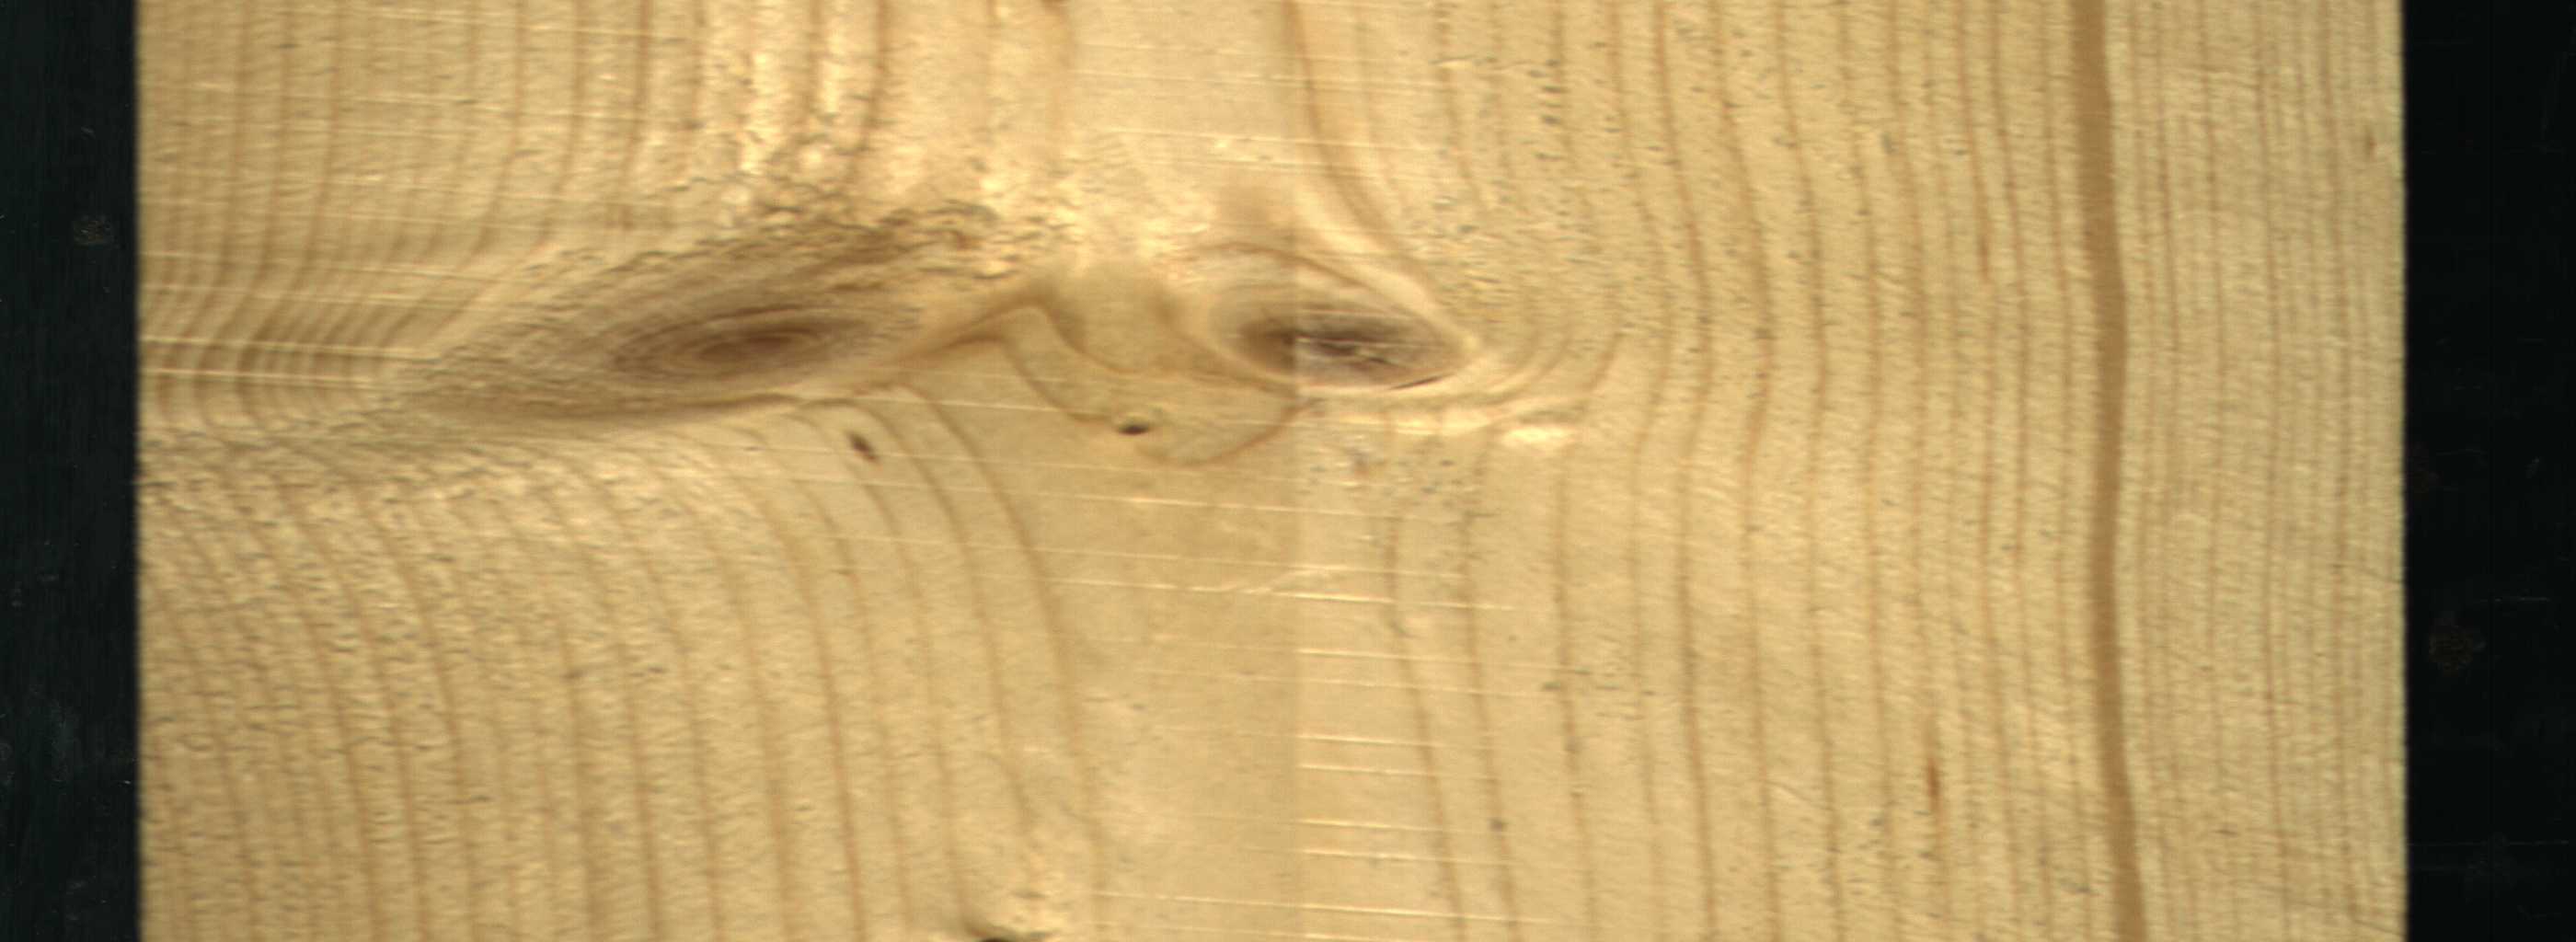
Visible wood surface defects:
Live_Knot
Live_Knot
Live_Knot
Live_Knot